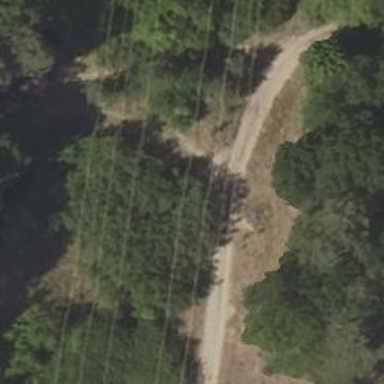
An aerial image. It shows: Sandy track road with grade4 tracktype.